Field crop: maize
Growth stage: 1
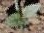
Species: datura